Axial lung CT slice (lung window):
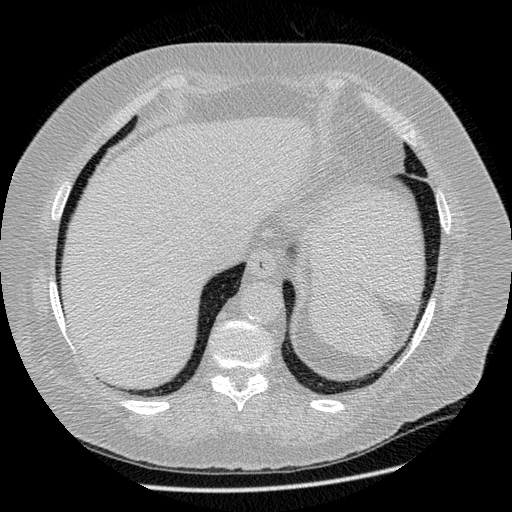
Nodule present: no